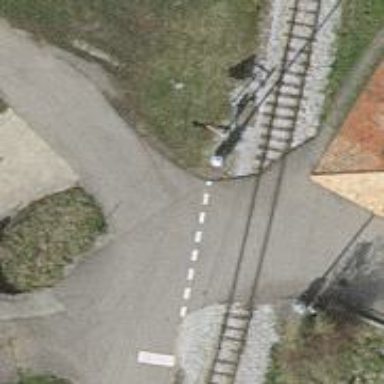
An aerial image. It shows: Full barrier level crossing along the railway.